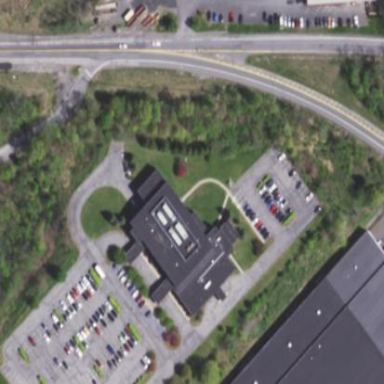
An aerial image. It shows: Commercial building.